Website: macys
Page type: cart
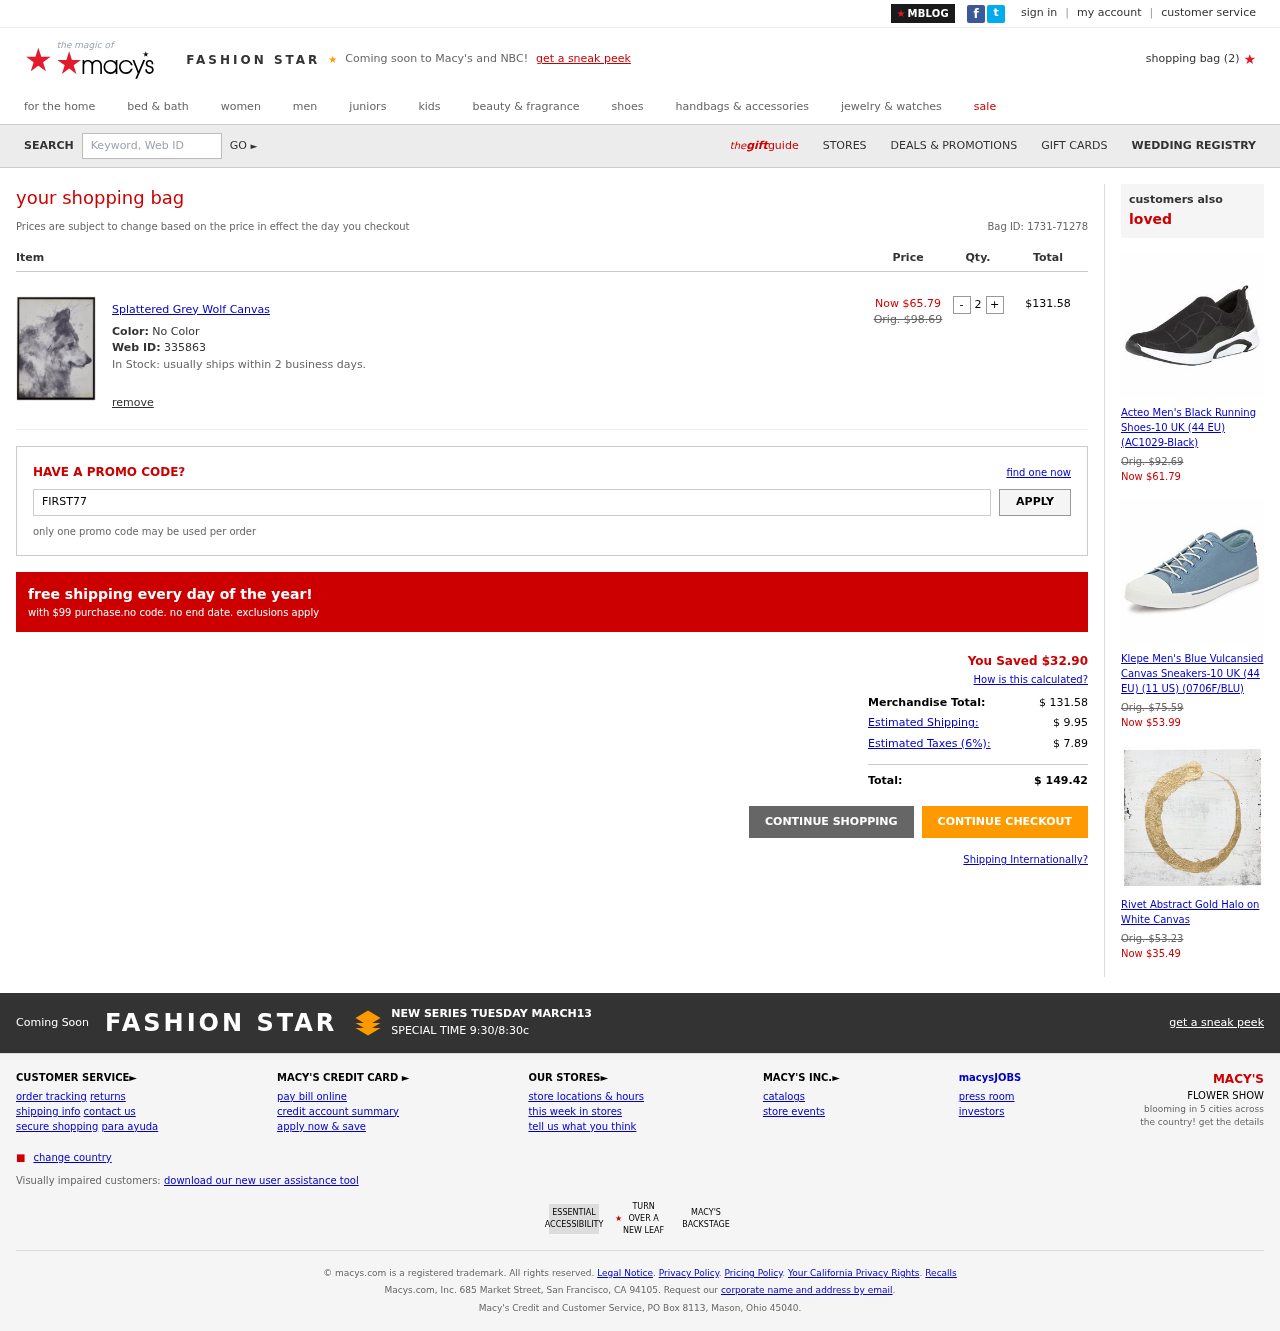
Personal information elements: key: PII_PROMO_CODE
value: FIRST77
Product elements: key: PRODUCT1_NAME
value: Splattered Grey Wolf Canvas
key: PRODUCT1_PRICE
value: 65.79
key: PRODUCT1_QUANTITY
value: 2
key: PRODUCT2_NAME
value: Acteo Men's Black Running Shoes-10 UK (44 EU) (AC1029-Black)
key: PRODUCT2_PRICE
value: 61.79
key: PRODUCT3_NAME
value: Klepe Men's Blue Vulcansied Canvas Sneakers-10 UK (44 EU) (11 US) (0706F/BLU)
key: PRODUCT3_PRICE
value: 53.99
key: PRODUCT4_NAME
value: Rivet Abstract Gold Halo on White Canvas
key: PRODUCT4_PRICE
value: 35.49
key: PRODUCT1_SKU
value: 335863
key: PRODUCT1_ORIGINAL_PRICE
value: Orig. $98.69
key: PRODUCT1_TOTAL
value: $131.58
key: PRODUCT2_ORIGINAL_PRICE
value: Orig. $92.69
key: PRODUCT3_ORIGINAL_PRICE
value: Orig. $75.59
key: PRODUCT4_ORIGINAL_PRICE
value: Orig. $53.23
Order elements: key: ORDER_NUM_ITEMS
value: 2
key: ORDER_ID
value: Bag ID: 1731-71278
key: ORDER_SAVINGS
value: $32.90
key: ORDER_SUBTOTAL
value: $ 131.58
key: ORDER_SHIPPING_COST
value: $ 9.95
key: ORDER_TAX
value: $ 7.89
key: ORDER_TOTAL
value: $ 149.42